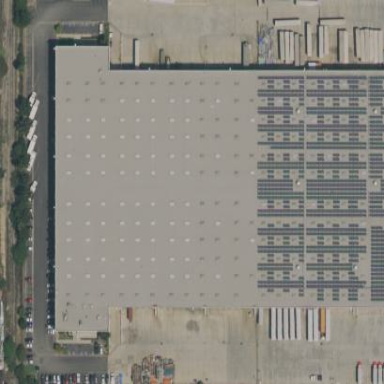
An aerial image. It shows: Warehouse building.